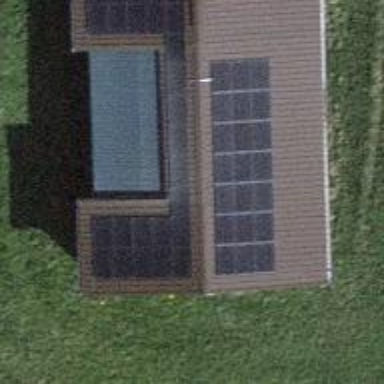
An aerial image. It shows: Solar power generator utilizing photovoltaic technology with solar photovoltaic panels.